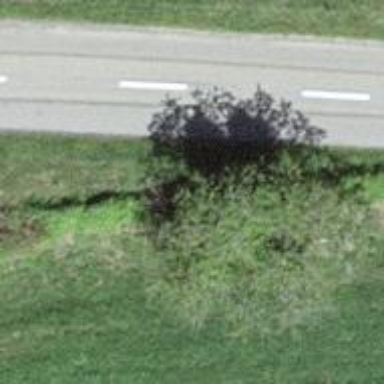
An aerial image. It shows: Deciduous broadleaved tree.